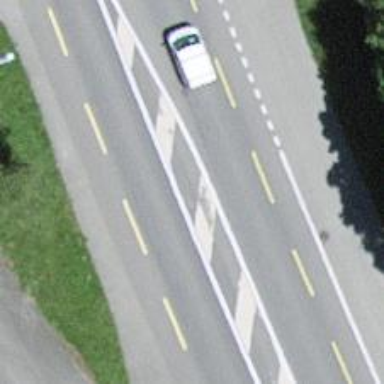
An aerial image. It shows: Primary highway with dedicated lane for cyclists.